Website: bh-photo
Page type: receipt
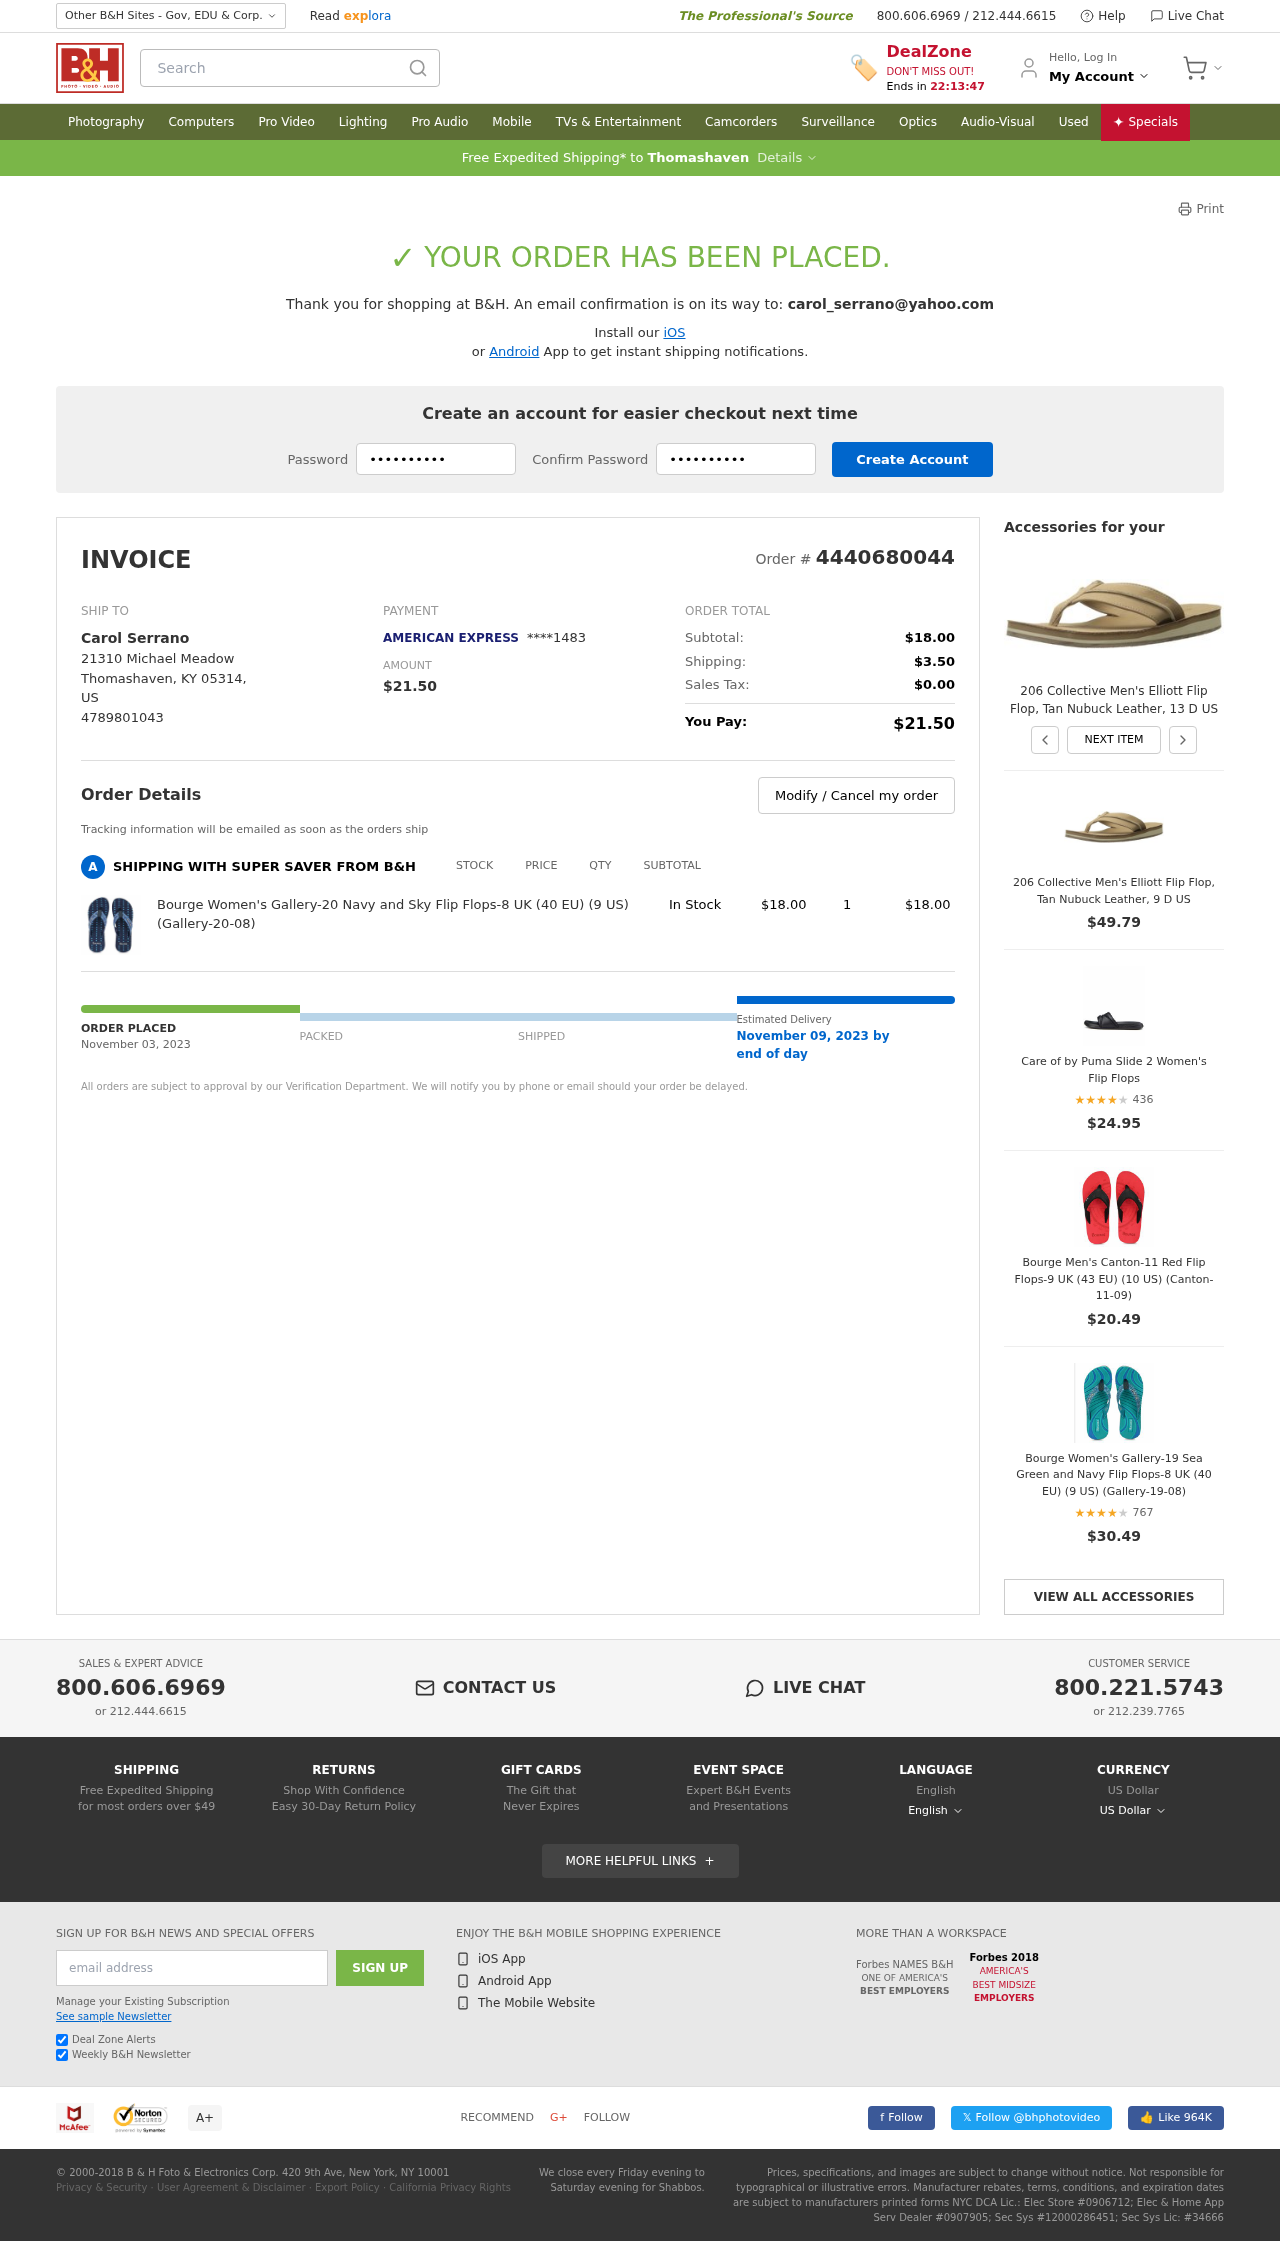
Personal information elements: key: PII_CARD_LAST4
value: ****1483
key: PII_CARD_TYPE
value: AMERICAN EXPRESS
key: PII_CITY
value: Thomashaven
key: PII_COUNTRY_CODE
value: US
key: PII_EMAIL
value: carol_serrano@yahoo.com
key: PII_FULLNAME
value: Carol Serrano
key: PII_PHONE
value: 4789801043
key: PII_POSTCODE
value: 05314
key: PII_STATE_ABBR
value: KY
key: PII_STREET
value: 21310 Michael Meadow
Product elements: key: PRODUCT1_NAME
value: Bourge Women's Gallery-20 Navy and Sky Flip Flops-8 UK (40 EU) (9 US) (Gallery-20-08)
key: PRODUCT1_PRICE
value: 18
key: PRODUCT1_QUANTITY
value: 1
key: PRODUCT2_NAME
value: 206 Collective Men's Elliott Flip Flop, Tan Nubuck Leather, 13 D US
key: PRODUCT3_NAME
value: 206 Collective Men's Elliott Flip Flop, Tan Nubuck Leather, 9 D US
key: PRODUCT3_PRICE
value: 49.79
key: PRODUCT4_NAME
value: Care of by Puma Slide 2 Women's Flip Flops
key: PRODUCT4_NUM_RATINGS
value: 436
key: PRODUCT4_PRICE
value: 24.95
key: PRODUCT4_RATING
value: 4.2
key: PRODUCT5_NAME
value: Bourge Men's Canton-11 Red Flip Flops-9 UK (43 EU) (10 US) (Canton-11-09)
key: PRODUCT5_PRICE
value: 20.49
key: PRODUCT6_NAME
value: Bourge Women's Gallery-19 Sea Green and Navy Flip Flops-8 UK (40 EU) (9 US) (Gallery-19-08)
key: PRODUCT6_NUM_RATINGS
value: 767
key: PRODUCT6_PRICE
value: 30.49
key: PRODUCT6_RATING
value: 4
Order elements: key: ORDER_ID
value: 4440680044
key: ORDER_TOTAL
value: $21.50
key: ORDER_SUBTOTAL
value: $18.00
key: ORDER_SHIPPING_COST
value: $3.50
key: ORDER_TAX
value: $0.00
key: ORDER_DATE
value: November 03, 2023
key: ORDER_DELIVERY_DATE
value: November 09, 2023 by
Search elements: key: HEADER_SEARCH
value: Search